Question: The .htaccess file looks like this below. I've never really seen an .htaccess that looks like this.
Not sure what language or what code base it's using. What I would like to do is caching that looks like this:
<URL>

'''
# Helicon ISAPI_Rewrite configuration file
# Version 3.1.0.72
RewriteEngine On
RewriteCompatibility2 On
RepeatLimit 20
RewriteBase
# Block external access to the httpd.ini and httpd.parse.errors files
RewriteRule ^/httpd(?:\.ini|\.parse\.errors)$ / [NC,F,O]
# Block external access to the Helper ISAPI Extension
RewriteRule ^.*\.isrwhlp$ / [NC,F,O]
# Fix missing slash char on folders
RewriteRule ^([^.?]+[^.?/])$ $1/ [R,L]
RewriteRule /default.aspx / [r=301]
##################
# Kalio Rules #
##################
# product link, these rules handle links like: http://www.ulla.com/FriendlyUrlName/p/111
RewriteRule /([^/]*)/p/([^/]*)/ /Product\.aspx\?p=$2 [I,QSA]
RewriteRule /([^/]*)/p/([^/]*)/([^/]*)/ /Product\.aspx\?p=$2 [I,QSA]
RewriteRule /([^/]*)/p/([^/]*)/([^/]*)/([^/]*)/ /Product\.aspx\?p=$2&$3=$4 [I,QSA]
RewriteRule /([^/]*)/p/([^/]*)/([^/]*)/([^/]*)/([^/]*)/ /Product\.aspx\?p=$2&$3=$4 [I,QSA]
RewriteRule /([^/]*)/p/([^/]*)/([^/]*)/([^/]*)/([^/]*)/([^/]*)/ /Product\.aspx\?p=$2&$3=$4&$5=$6 [I,QSA]
RewriteRule /([^/]*)/p/([^/]*)/([^/]*)/([^/]*)/([^/]*)/([^/]*)/([^/]*)/ /Product\.aspx\?p=$2&$3=$4&$5=$6 [I,QSA]
RewriteRule /([^/]*)/p/([^/]*)/([^/]*)/([^/]*)/([^/]*)/([^/]*)/([^/]*)/([^/]*)/ /Product\.aspx\?p=$2&$3=$4&$5=$6&$7=$8 [I,QSA]
RewriteRule /([^/]*)/p/([^/]*)/([^/]*)/([^/]*)/([^/]*)/([^/]*)/([^/]*)/([^/]*)/([^/]*)/ /Product\.aspx\?p=$2&$3=$4&$5=$6&$7=$8 [I,QSA]
RewriteRule /([^/]*)/p/([^/]*)/([^/]*)/([^/]*)/([^/]*)/([^/]*)/([^/]*)/([^/]*)/([^/]*)/([^/]*)/ /Product\.aspx\?p=$2&$3=$4&$5=$6&$7=$8&$9=$10 [I,QSA]
RewriteRule /([^/]*)/p/([^/]*)/([^/]*)/([^/]*)/([^/]*)/([^/]*)/([^/]*)/([^/]*)/([^/]*)/([^/]*)/([^/]*)/ /Product\.aspx\?p=$2&$3=$4&$5=$6&$7=$8&$9=$10 [I,QSA]
RewriteRule /([^/]*)/p/([^/]*)/([^/]*)/([^/]*)/([^/]*)/([^/]*)/([^/]*)/([^/]*)/([^/]*)/([^/]*)/([^/]*)/([^/]*)/ /Product\.aspx\?p=$2&$3=$4&$5=$6&$7=$8&$9=$10&$11=$12 [I,QSA]
RewriteRule /([^/]*)/p/([^/]*)/([^/]*)/([^/]*)/([^/]*)/([^/]*)/([^/]*)/([^/]*)/([^/]*)/([^/]*)/([^/]*)/([^/]*)/(.*) /Product\.aspx\?p=$2&$3=$4&$5=$6&$7=$8&$9=$10&$11=$12 [I,QSA]
# product link, these rules handle links like: http://www.ulla.com/ULLA_ULLA/FriendlyUrlName/p/111
RewriteRule /([^/]*)/([^/]*)/p/([^/]*)/ /$1/Product\.aspx\?p=$3 [I,QSA]
RewriteRule /([^/]*)/([^/]*)/p/([^/]*)/([^/]*)/ /$1/Product\.aspx\?p=$3 [I,QSA]
RewriteRule /([^/]*)/([^/]*)/p/([^/]*)/([^/]*)/([^/]*)/ /$1/Product\.aspx\?p=$3&$4=$5 [I,QSA]
RewriteRule /([^/]*)/([^/]*)/p/([^/]*)/([^/]*)/([^/]*)/([^/]*)/ /$1/Product\.aspx\?p=$3&$4=$5 [I,QSA]
RewriteRule /([^/]*)/([^/]*)/p/([^/]*)/([^/]*)/([^/]*)/([^/]*)/([^/]*)/ /$1/Product\.aspx\?p=$3&$4=$5&$6=$7 [I,QSA]
RewriteRule /([^/]*)/([^/]*)/p/([^/]*)/([^/]*)/([^/]*)/([^/]*)/([^/]*)/([^/]*)/ /$1/Product\.aspx\?p=$3&$4=$5&$6=$7 [I,QSA]
RewriteRule /([^/]*)/([^/]*)/p/([^/]*)/([^/]*)/([^/]*)/([^/]*)/([^/]*)/([^/]*)/([^/]*)/ /$1/Product\.aspx\?p=$3&$4=$5&$6=$7&$8=$9 [I,QSA]
RewriteRule /([^/]*)/([^/]*)/p/([^/]*)/([^/]*)/([^/]*)/([^/]*)/([^/]*)/([^/]*)/([^/]*)/([^/]*)/ /$1/Product\.aspx\?p=$3&$4=$5&$6=$7&$8=$9 [I,QSA]
RewriteRule /([^/]*)/([^/]*)/p/([^/]*)/([^/]*)/([^/]*)/([^/]*)/([^/]*)/([^/]*)/([^/]*)/([^/]*)/([^/]*)/ /$1/Product\.aspx\?p=$3&$4=$5&$6=$7&$8=$9&$10=$11 [I,QSA]
RewriteRule /([^/]*)/([^/]*)/p/([^/]*)/([^/]*)/([^/]*)/([^/]*)/([^/]*)/([^/]*)/([^/]*)/([^/]*)/([^/]*)/([^/]*)/ /$1/Product\.aspx\?p=$3&$4=$5&$6=$7&$8=$9&$10=$11 [I,QSA]
RewriteRule /([^/]*)/([^/]*)/p/([^/]*)/([^/]*)/([^/]*)/([^/]*)/([^/]*)/([^/]*)/([^/]*)/([^/]*)/([^/]*)/([^/]*)/([^/]*)/ /$1/Product\.aspx\?p=$3&$4=$5&$6=$7&$8=$9&$10=$11&$12=$13 [I,QSA]
RewriteRule /([^/]*)/([^/]*)/p/([^/]*)/([^/]*)/([^/]*)/([^/]*)/([^/]*)/([^/]*)/([^/]*)/([^/]*)/([^/]*)/([^/]*)/([^/]*)/(.*) /$1/Product\.aspx\?p=$3&$4=$5&$6=$7&$8=$9&$10=$11&$12=$13 [I,QSA]
# product link, these rules handle links like: http://www.ulla.com/site_admin/ULLA_ULLA/FriendlyUrlName/p/111
RewriteRule /([^/]*)/([^/]*)/([^/]*)/p/([^/]*)/ /$1/$2/Product\.aspx\?p=$4 [I,QSA]
RewriteRule /([^/]*)/([^/]*)/([^/]*)/p/([^/]*)/([^/]*)/ /$1/$2/Product\.aspx\?p=$4 [I,QSA]
RewriteRule /([^/]*)/([^/]*)/([^/]*)/p/([^/]*)/([^/]*)/([^/]*)/ /$1/$2/Product\.aspx\?p=$4&$5=$6 [I,QSA]
RewriteRule /([^/]*)/([^/]*)/([^/]*)/p/([^/]*)/([^/]*)/([^/]*)/([^/]*)/ /$1/$2/Product\.aspx\?p=$4&$5=$6 [I,QSA]
RewriteRule /([^/]*)/([^/]*)/([^/]*)/p/([^/]*)/([^/]*)/([^/]*)/([^/]*)/([^/]*)/ /$1/$2/Product\.aspx\?p=$4&$5=$6&$7=$8 [I,QSA]
RewriteRule /([^/]*)/([^/]*)/([^/]*)/p/([^/]*)/([^/]*)/([^/]*)/([^/]*)/([^/]*)/([^/]*)/ /$1/$2/Product\.aspx\?p=$4&$5=$6&$7=$8 [I,QSA]
RewriteRule /([^/]*)/([^/]*)/([^/]*)/p/([^/]*)/([^/]*)/([^/]*)/([^/]*)/([^/]*)/([^/]*)/([^/]*)/ /$1/$2/Product\.aspx\?p=$4&$5=$6&$7=$8&$9=$10 [I,QSA]
RewriteRule /([^/]*)/([^/]*)/([^/]*)/p/([^/]*)/([^/]*)/([^/]*)/([^/]*)/([^/]*)/([^/]*)/([^/]*)/([^/]*)/ /$1/$2/Product\.aspx\?p=$4&$5=$6&$7=$8&$9=$10 [I,QSA]
RewriteRule /([^/]*)/([^/]*)/([^/]*)/p/([^/]*)/([^/]*)/([^/]*)/([^/]*)/([^/]*)/([^/]*)/([^/]*)/([^/]*)/([^/]*)/ /$1/$2/Product\.aspx\?p=$4&$5=$6&$7=$8&$9=$10&$11=$12 [I,QSA]
RewriteRule /([^/]*)/([^/]*)/([^/]*)/p/([^/]*)/([^/]*)/([^/]*)/([^/]*)/([^/]*)/([^/]*)/([^/]*)/([^/]*)/([^/]*)/([^/]*)/ /$1/$2/Product\.aspx\?p=$4&$5=$6&$7=$8&$9=$10&$11=$12 [I,QSA]
RewriteRule /([^/]*)/([^/]*)/([^/]*)/p/([^/]*)/([^/]*)/([^/]*)/([^/]*)/([^/]*)/([^/]*)/([^/]*)/([^/]*)/([^/]*)/([^/]*)/([^/]*)/ /$1/$2/Product\.aspx\?p=$4&$5=$6&$7=$8&$9=$10&$11=$12&$13=$14 [I,QSA]
RewriteRule /([^/]*)/([^/]*)/([^/]*)/p/([^/]*)/([^/]*)/([^/]*)/([^/]*)/([^/]*)/([^/]*)/([^/]*)/([^/]*)/([^/]*)/([^/]*)/([^/]*)/(.*) /$1/$2/Product\.aspx\?p=$4&$5=$6&$7=$8&$9=$10&$11=$12&$13=$14 [I,QSA]
# category link, these rules support links like: http://www.ulla.com/FriendlyUrlName/c/111
RewriteRule /([^/]*)/c/([^/]*)/ /Category\.aspx\?c=$2 [I,QSA]
RewriteRule /([^/]*)/c/([^/]*)/([^/]*)/ /Category\.aspx\?c=$2 [I,QSA]
RewriteRule /([^/]*)/c/([^/]*)/([^/]*)/([^/]*)/ /Category\.aspx\?c=$2&$3=$4 [I,QSA]
RewriteRule /([^/]*)/c/([^/]*)/([^/]*)/([^/]*)/([^/]*)/ /Category\.aspx\?c=$2&$3=$4 [I,QSA]
RewriteRule /([^/]*)/c/([^/]*)/([^/]*)/([^/]*)/([^/]*)/([^/]*)/ /Category\.aspx\?c=$2&$3=$4&$5=$6 [I,QSA]
RewriteRule /([^/]*)/c/([^/]*)/([^/]*)/([^/]*)/([^/]*)/([^/]*)/([^/]*)/ /Category\.aspx\?c=$2&$3=$4&$5=$6 [I,QSA]
RewriteRule /([^/]*)/c/([^/]*)/([^/]*)/([^/]*)/([^/]*)/([^/]*)/([^/]*)/([^/]*)/ /Category\.aspx\?c=$2&$3=$4&$5=$6&$7=$8 [I,QSA]
RewriteRule /([^/]*)/c/([^/]*)/([^/]*)/([^/]*)/([^/]*)/([^/]*)/([^/]*)/([^/]*)/([^/]*)/ /Category\.aspx\?c=$2&$3=$4&$5=$6&$7=$8 [I,QSA]
RewriteRule /([^/]*)/c/([^/]*)/([^/]*)/([^/]*)/([^/]*)/([^/]*)/([^/]*)/([^/]*)/([^/]*)/([^/]*)/ /Category\.aspx\?c=$2&$3=$4&$5=$6&$7=$8&$9=$10 [I,QSA]
RewriteRule /([^/]*)/c/([^/]*)/([^/]*)/([^/]*)/([^/]*)/([^/]*)/([^/]*)/([^/]*)/([^/]*)/([^/]*)/([^/]*)/ /Category\.aspx\?c=$2&$3=$4&$5=$6&$7=$8&$9=$10 [I,QSA]
RewriteRule /([^/]*)/c/([^/]*)/([^/]*)/([^/]*)/([^/]*)/([^/]*)/([^/]*)/([^/]*)/([^/]*)/([^/]*)/([^/]*)/([^/]*)/ /Category\.aspx\?c=$2&$3=$4&$5=$6&$7=$8&$9=$10&$11=$12 [I,QSA]
RewriteRule /([^/]*)/c/([^/]*)/([^/]*)/([^/]*)/([^/]*)/([^/]*)/([^/]*)/([^/]*)/([^/]*)/([^/]*)/([^/]*)/([^/]*)/(.*) /Category\.aspx\?c=$2&$3=$4&$5=$6&$7=$8&$9=$10&$11=$12 [I,QSA]
# category link, these rules support links like: http://www.ulla.com/ULLA_ULLA/FriendlyUrlName/c/111
RewriteRule /([^/]*)/([^/]*)/c/([^/]*)/ /$1/Category\.aspx\?c=$3 [I,QSA]
RewriteRule /([^/]*)/([^/]*)/c/([^/]*)/([^/]*)/ /$1/Category\.aspx\?c=$3 [I,QSA]
RewriteRule /([^/]*)/([^/]*)/c/([^/]*)/([^/]*)/([^/]*)/ /$1/Category\.aspx\?c=$3&$4=$5 [I,QSA]
RewriteRule /([^/]*)/([^/]*)/c/([^/]*)/([^/]*)/([^/]*)/([^/]*)/ /$1/Category\.aspx\?c=$3&$4=$5 [I,QSA]
RewriteRule /([^/]*)/([^/]*)/c/([^/]*)/([^/]*)/([^/]*)/([^/]*)/([^/]*)/ /$1/Category\.aspx\?c=$3&$4=$5&$6=$7 [I,QSA]
RewriteRule /([^/]*)/([^/]*)/c/([^/]*)/([^/]*)/([^/]*)/([^/]*)/([^/]*)/([^/]*)/ /$1/Category\.aspx\?c=$3&$4=$5&$6=$7 [I,QSA]
RewriteRule /([^/]*)/([^/]*)/c/([^/]*)/([^/]*)/([^/]*)/([^/]*)/([^/]*)/([^/]*)/([^/]*)/ /$1/Category\.aspx\?c=$3&$4=$5&$6=$7&$8=$9 [I,QSA]
RewriteRule /([^/]*)/([^/]*)/c/([^/]*)/([^/]*)/([^/]*)/([^/]*)/([^/]*)/([^/]*)/([^/]*)/([^/]*)/ /$1/Category\.aspx\?c=$3&$4=$5&$6=$7&$8=$9 [I,QSA]
RewriteRule /([^/]*)/([^/]*)/c/([^/]*)/([^/]*)/([^/]*)/([^/]*)/([^/]*)/([^/]*)/([^/]*)/([^/]*)/([^/]*)/ /$1/Category\.aspx\?c=$3&$4=$5&$6=$7&$8=$9&$10=$11 [I,QSA]
RewriteRule /([^/]*)/([^/]*)/c/([^/]*)/([^/]*)/([^/]*)/([^/]*)/([^/]*)/([^/]*)/([^/]*)/([^/]*)/([^/]*)/([^/]*)/ /$1/Category\.aspx\?c=$3&$4=$5&$6=$7&$8=$9&$10=$11 [I,QSA]
RewriteRule /([^/]*)/([^/]*)/c/([^/]*)/([^/]*)/([^/]*)/([^/]*)/([^/]*)/([^/]*)/([^/]*)/([^/]*)/([^/]*)/([^/]*)/([^/]*)/ /$1/Category\.aspx\?c=$3&$4=$5&$6=$7&$8=$9&$10=$11&$12=$13 [I,QSA]
RewriteRule /([^/]*)/([^/]*)/c/([^/]*)/([^/]*)/([^/]*)/([^/]*)/([^/]*)/([^/]*)/([^/]*)/([^/]*)/([^/]*)/([^/]*)/([^/]*)/(.*) /$1/Category\.aspx\?c=$3&$4=$5&$6=$7&$8=$9&$10=$11&$12=$13 [I,QSA]
# category link, these rules support links like: http://www.ulla.com/site_admin/ULLA_ULLA/FriendlyUrlName/c/111
RewriteRule /([^/]*)/([^/]*)/([^/]*)/c/([^/]*)/ /$1/$2/Category\.aspx\?c=$4 [I,QSA]
RewriteRule /([^/]*)/([^/]*)/([^/]*)/c/([^/]*)/([^/]*)/ /$1/$2/Category\.aspx\?c=$4 [I,QSA]
RewriteRule /([^/]*)/([^/]*)/([^/]*)/c/([^/]*)/([^/]*)/([^/]*)/ /$1/$2/Category\.aspx\?c=$4&$5=$6 [I,QSA]
RewriteRule /([^/]*)/([^/]*)/([^/]*)/c/([^/]*)/([^/]*)/([^/]*)/([^/]*)/ /$1/$2/Category\.aspx\?c=$4&$5=$6 [I,QSA]
RewriteRule /([^/]*)/([^/]*)/([^/]*)/c/([^/]*)/([^/]*)/([^/]*)/([^/]*)/([^/]*)/ /$1/$2/Category\.aspx\?c=$4&$5=$6&$7=$8 [I,QSA]
RewriteRule /([^/]*)/([^/]*)/([^/]*)/c/([^/]*)/([^/]*)/([^/]*)/([^/]*)/([^/]*)/([^/]*)/ /$1/$2/Category\.aspx\?c=$4&$5=$6&$7=$8 [I,QSA]
RewriteRule /([^/]*)/([^/]*)/([^/]*)/c/([^/]*)/([^/]*)/([^/]*)/([^/]*)/([^/]*)/([^/]*)/([^/]*)/ /$1/$2/Category\.aspx\?c=$4&$5=$6&$7=$8&$9=$10 [I,QSA]
RewriteRule /([^/]*)/([^/]*)/([^/]*)/c/([^/]*)/([^/]*)/([^/]*)/([^/]*)/([^/]*)/([^/]*)/([^/]*)/([^/]*)/ /$1/$2/Category\.aspx\?c=$$4&$5=$6&$7=$8&$9=$10 [I,QSA]
RewriteRule /([^/]*)/([^/]*)/([^/]*)/c/([^/]*)/([^/]*)/([^/]*)/([^/]*)/([^/]*)/([^/]*)/([^/]*)/([^/]*)/([^/]*)/ /$1/$2/Category\.aspx\?c=$4&$5=$6&$7=$8&$9=$10&$11=$12 [I,QSA]
RewriteRule /([^/]*)/([^/]*)/([^/]*)/c/([^/]*)/([^/]*)/([^/]*)/([^/]*)/([^/]*)/([^/]*)/([^/]*)/([^/]*)/([^/]*)/([^/]*)/ /$1/$2/Category\.aspx\?c=$4&$5=$6&$7=$8&$9=$10&$11=$12 [I,QSA]
RewriteRule /([^/]*)/([^/]*)/([^/]*)/c/([^/]*)/([^/]*)/([^/]*)/([^/]*)/([^/]*)/([^/]*)/([^/]*)/([^/]*)/([^/]*)/([^/]*)/([^/]*)/ /$1/$2/Category\.aspx\?c=$4&$5=$6&$7=$8&$9=$10&$11=$12&$13=$14 [I,QSA]
RewriteRule /([^/]*)/([^/]*)/([^/]*)/c/([^/]*)/([^/]*)/([^/]*)/([^/]*)/([^/]*)/([^/]*)/([^/]*)/([^/]*)/([^/]*)/([^/]*)/([^/]*)/(.*) /$1/$2/Category\.aspx\?c=$4&$5=$6&$7=$8&$9=$10&$11=$12&$13=$14 [I,QSA]
# article link
RewriteRule /([^/]*)/a/([^/]*)/ /article\.aspx\?a=$2 [I,QSA]
RewriteRule /([^/]*)/a/([^/]*)/([^/]*)/ /article\.aspx\?a=$2 [I,QSA]
RewriteRule /([^/]*)/a/([^/]*)/([^/]*)/([^/]*)/ /article\.aspx\?a=$2&$3=$4 [I,QSA]
RewriteRule /([^/]*)/a/([^/]*)/([^/]*)/([^/]*)/([^/]*)/ /article\.aspx\?a=$2&$3=$4 [I,QSA]
RewriteRule /([^/]*)/a/([^/]*)/([^/]*)/([^/]*)/([^/]*)/([^/]*)/ /article\.aspx\?a=$2&$3=$4&$5=$6 [I,QSA]
RewriteRule /([^/]*)/a/([^/]*)/([^/]*)/([^/]*)/([^/]*)/([^/]*)/([^/]*)/ /article\.aspx\?a=$2&$3=$4&$5=$6 [I,QSA]
RewriteRule /([^/]*)/a/([^/]*)/([^/]*)/([^/]*)/([^/]*)/([^/]*)/([^/]*)/([^/]*)/ /article\.aspx\?a=$2&$3=$4&$5=$6&$7=$8 [I,QSA]
RewriteRule /([^/]*)/a/([^/]*)/([^/]*)/([^/]*)/([^/]*)/([^/]*)/([^/]*)/([^/]*)/([^/]*)/ /article\.aspx\?a=$2&$3=$4&$5=$6&$7=$8 [I,QSA]
RewriteRule /([^/]*)/a/([^/]*)/([^/]*)/([^/]*)/([^/]*)/([^/]*)/([^/]*)/([^/]*)/([^/]*)/([^/]*)/ /article\.aspx\?a=$2&$3=$4&$5=$6&$7=$8&$9=$10 [I,QSA]
RewriteRule /([^/]*)/a/([^/]*)/([^/]*)/([^/]*)/([^/]*)/([^/]*)/([^/]*)/([^/]*)/([^/]*)/([^/]*)/([^/]*)/ /article\.aspx\?a=$2&$3=$4&$5=$6&$7=$8&$9=$10 [I,QSA]
RewriteRule /([^/]*)/a/([^/]*)/([^/]*)/([^/]*)/([^/]*)/([^/]*)/([^/]*)/([^/]*)/([^/]*)/([^/]*)/([^/]*)/([^/]*)/ /article\.aspx\?a=$2&$3=$4&$5=$6&$7=$8&$9=$10&$11=$12 [I,QSA]
RewriteRule /([^/]*)/a/([^/]*)/([^/]*)/([^/]*)/([^/]*)/([^/]*)/([^/]*)/([^/]*)/([^/]*)/([^/]*)/([^/]*)/([^/]*)/(.*) /article\.aspx\?a=$2&$3=$4&$5=$6&$7=$8&$9=$10&$11=$12 [I,QSA]
# article link, these rules support links like: http://www.ulla.com/ULLA_ULLA/FriendlyUrlName/a/111
RewriteRule /([^/]*)/([^/]*)/a/([^/]*)/ /$1/article\.aspx\?a=$3 [I,QSA]
RewriteRule /([^/]*)/([^/]*)/a/([^/]*)/([^/]*)/ /$1/article\.aspx\?a=$3 [I,QSA]
RewriteRule /([^/]*)/([^/]*)/a/([^/]*)/([^/]*)/([^/]*)/ /$1/article\.aspx\?a=$3&$4=$5 [I,QSA]
RewriteRule /([^/]*)/([^/]*)/a/([^/]*)/([^/]*)/([^/]*)/([^/]*)/ /$1/article\.aspx\?a=$3&$4=$5 [I,QSA]
RewriteRule /([^/]*)/([^/]*)/a/([^/]*)/([^/]*)/([^/]*)/([^/]*)/([^/]*)/ /$1/article\.aspx\?a=$3&$4=$5&$6=$7 [I,QSA]
RewriteRule /([^/]*)/([^/]*)/a/([^/]*)/([^/]*)/([^/]*)/([^/]*)/([^/]*)/([^/]*)/ /$1/article\.aspx\?a=$3&$4=$5&$6=$7 [I,QSA]
RewriteRule /([^/]*)/([^/]*)/a/([^/]*)/([^/]*)/([^/]*)/([^/]*)/([^/]*)/([^/]*)/([^/]*)/ /$1/article\.aspx\?a=$3&$4=$5&$6=$7&$8=$9 [I,QSA]
RewriteRule /([^/]*)/([^/]*)/a/([^/]*)/([^/]*)/([^/]*)/([^/]*)/([^/]*)/([^/]*)/([^/]*)/([^/]*)/ /$1/article\.aspx\?a=$3&$4=$5&$6=$7&$8=$9 [I,QSA]
RewriteRule /([^/]*)/([^/]*)/a/([^/]*)/([^/]*)/([^/]*)/([^/]*)/([^/]*)/([^/]*)/([^/]*)/([^/]*)/([^/]*)/ /$1/article\.aspx\?a=$3&$4=$5&$6=$7&$8=$9&$10=$11 [I,QSA]
RewriteRule /([^/]*)/([^/]*)/a/([^/]*)/([^/]*)/([^/]*)/([^/]*)/([^/]*)/([^/]*)/([^/]*)/([^/]*)/([^/]*)/([^/]*)/ /$1/article\.aspx\?a=$3&$4=$5&$6=$7&$8=$9&$10=$11 [I,QSA]
RewriteRule /([^/]*)/([^/]*)/a/([^/]*)/([^/]*)/([^/]*)/([^/]*)/([^/]*)/([^/]*)/([^/]*)/([^/]*)/([^/]*)/([^/]*)/([^/]*)/ /$1/article\.aspx\?a=$3&$4=$5&$6=$7&$8=$9&$10=$11&$12=$13 [I,QSA]
RewriteRule /([^/]*)/([^/]*)/a/([^/]*)/([^/]*)/([^/]*)/([^/]*)/([^/]*)/([^/]*)/([^/]*)/([^/]*)/([^/]*)/([^/]*)/([^/]*)/(.*) /$1/article\.aspx\?a=$3&$4=$5&$6=$7&$8=$9&$10=$11&$12=$13 [I,QSA]
# info link
RewriteRule /([^/]*)/i/([^/]*)/ /info\.aspx\?i=$2 [I,QSA]
RewriteRule /([^/]*)/i/([^/]*)/([^/]*)/ /info\.aspx\?i=$2 [I,QSA]
RewriteRule /([^/]*)/i/([^/]*)/([^/]*)/([^/]*)/ /info\.aspx\?i=$2&$3=$4 [I,QSA]
RewriteRule /([^/]*)/i/([^/]*)/([^/]*)/([^/]*)/([^/]*)/ /info\.aspx\?i=$2&$3=$4 [I,QSA]
RewriteRule /([^/]*)/i/([^/]*)/([^/]*)/([^/]*)/([^/]*)/([^/]*)/ /info\.aspx\?i=$2&$3=$4&$5=$6 [I,QSA]
RewriteRule /([^/]*)/i/([^/]*)/([^/]*)/([^/]*)/([^/]*)/([^/]*)/([^/]*)/ /info\.aspx\?i=$2&$3=$4&$5=$6 [I,QSA]
RewriteRule /([^/]*)/i/([^/]*)/([^/]*)/([^/]*)/([^/]*)/([^/]*)/([^/]*)/([^/]*)/ /info\.aspx\?i=$2&$3=$4&$5=$6&$7=$8 [I,QSA]
RewriteRule /([^/]*)/i/([^/]*)/([^/]*)/([^/]*)/([^/]*)/([^/]*)/([^/]*)/([^/]*)/([^/]*)/ /info\.aspx\?i=$2&$3=$4&$5=$6&$7=$8 [I,QSA]
RewriteRule /([^/]*)/i/([^/]*)/([^/]*)/([^/]*)/([^/]*)/([^/]*)/([^/]*)/([^/]*)/([^/]*)/([^/]*)/ /info\.aspx\?i=$2&$3=$4&$5=$6&$7=$8&$9=$10 [I,QSA]
RewriteRule /([^/]*)/i/([^/]*)/([^/]*)/([^/]*)/([^/]*)/([^/]*)/([^/]*)/([^/]*)/([^/]*)/([^/]*)/([^/]*)/ /info\.aspx\?i=$2&$3=$4&$5=$6&$7=$8&$9=$10 [I,QSA]
RewriteRule /([^/]*)/i/([^/]*)/([^/]*)/([^/]*)/([^/]*)/([^/]*)/([^/]*)/([^/]*)/([^/]*)/([^/]*)/([^/]*)/([^/]*)/ /info\.aspx\?i=$2&$3=$4&$5=$6&$7=$8&$9=$10&$11=$12 [I,QSA]
RewriteRule /([^/]*)/i/([^/]*)/([^/]*)/([^/]*)/([^/]*)/([^/]*)/([^/]*)/([^/]*)/([^/]*)/([^/]*)/([^/]*)/([^/]*)/(.*) /info\.aspx\?i=$2&$3=$4&$5=$6&$7=$8&$9=$10&$11=$12 [I,QSA]
# info link, these rules support links like: http://www.ulla.com/ULLA_ULLA/FriendlyUrlName/i/111
RewriteRule /([^/]*)/([^/]*)/i/([^/]*)/ /$1/info\.aspx\?a=$3 [I,QSA]
RewriteRule /([^/]*)/([^/]*)/i/([^/]*)/([^/]*)/ /$1/info\.aspx\?a=$3 [I,QSA]
RewriteRule /([^/]*)/([^/]*)/i/([^/]*)/([^/]*)/([^/]*)/ /$1/info\.aspx\?a=$3&$4=$5 [I,QSA]
RewriteRule /([^/]*)/([^/]*)/i/([^/]*)/([^/]*)/([^/]*)/([^/]*)/ /$1/info\.aspx\?a=$3&$4=$5 [I,QSA]
RewriteRule /([^/]*)/([^/]*)/i/([^/]*)/([^/]*)/([^/]*)/([^/]*)/([^/]*)/ /$1/info\.aspx\?a=$3&$4=$5&$6=$7 [I,QSA]
RewriteRule /([^/]*)/([^/]*)/i/([^/]*)/([^/]*)/([^/]*)/([^/]*)/([^/]*)/([^/]*)/ /$1/info\.aspx\?a=$3&$4=$5&$6=$7 [I,QSA]
RewriteRule /([^/]*)/([^/]*)/i/([^/]*)/([^/]*)/([^/]*)/([^/]*)/([^/]*)/([^/]*)/([^/]*)/ /$1/info\.aspx\?a=$3&$4=$5&$6=$7&$8=$9 [I,QSA]
RewriteRule /([^/]*)/([^/]*)/i/([^/]*)/([^/]*)/([^/]*)/([^/]*)/([^/]*)/([^/]*)/([^/]*)/([^/]*)/ /$1/info\.aspx\?a=$3&$4=$5&$6=$7&$8=$9 [I,QSA]
RewriteRule /([^/]*)/([^/]*)/i/([^/]*)/([^/]*)/([^/]*)/([^/]*)/([^/]*)/([^/]*)/([^/]*)/([^/]*)/([^/]*)/ /$1/info\.aspx\?a=$3&$4=$5&$6=$7&$8=$9&$10=$11 [I,QSA]
RewriteRule /([^/]*)/([^/]*)/i/([^/]*)/([^/]*)/([^/]*)/([^/]*)/([^/]*)/([^/]*)/([^/]*)/([^/]*)/([^/]*)/([^/]*)/ /$1/info\.aspx\?a=$3&$4=$5&$6=$7&$8=$9&$10=$11 [I,QSA]
RewriteRule /([^/]*)/([^/]*)/i/([^/]*)/([^/]*)/([^/]*)/([^/]*)/([^/]*)/([^/]*)/([^/]*)/([^/]*)/([^/]*)/([^/]*)/([^/]*)/ /$1/info\.aspx\?a=$3&$4=$5&$6=$7&$8=$9&$10=$11&$12=$13 [I,QSA]
RewriteRule /([^/]*)/([^/]*)/i/([^/]*)/([^/]*)/([^/]*)/([^/]*)/([^/]*)/([^/]*)/([^/]*)/([^/]*)/([^/]*)/([^/]*)/([^/]*)/(.*) /$1/info\.aspx\?a=$3&$4=$5&$6=$7&$8=$9&$10=$11&$12=$13 [I,QSA]
'''
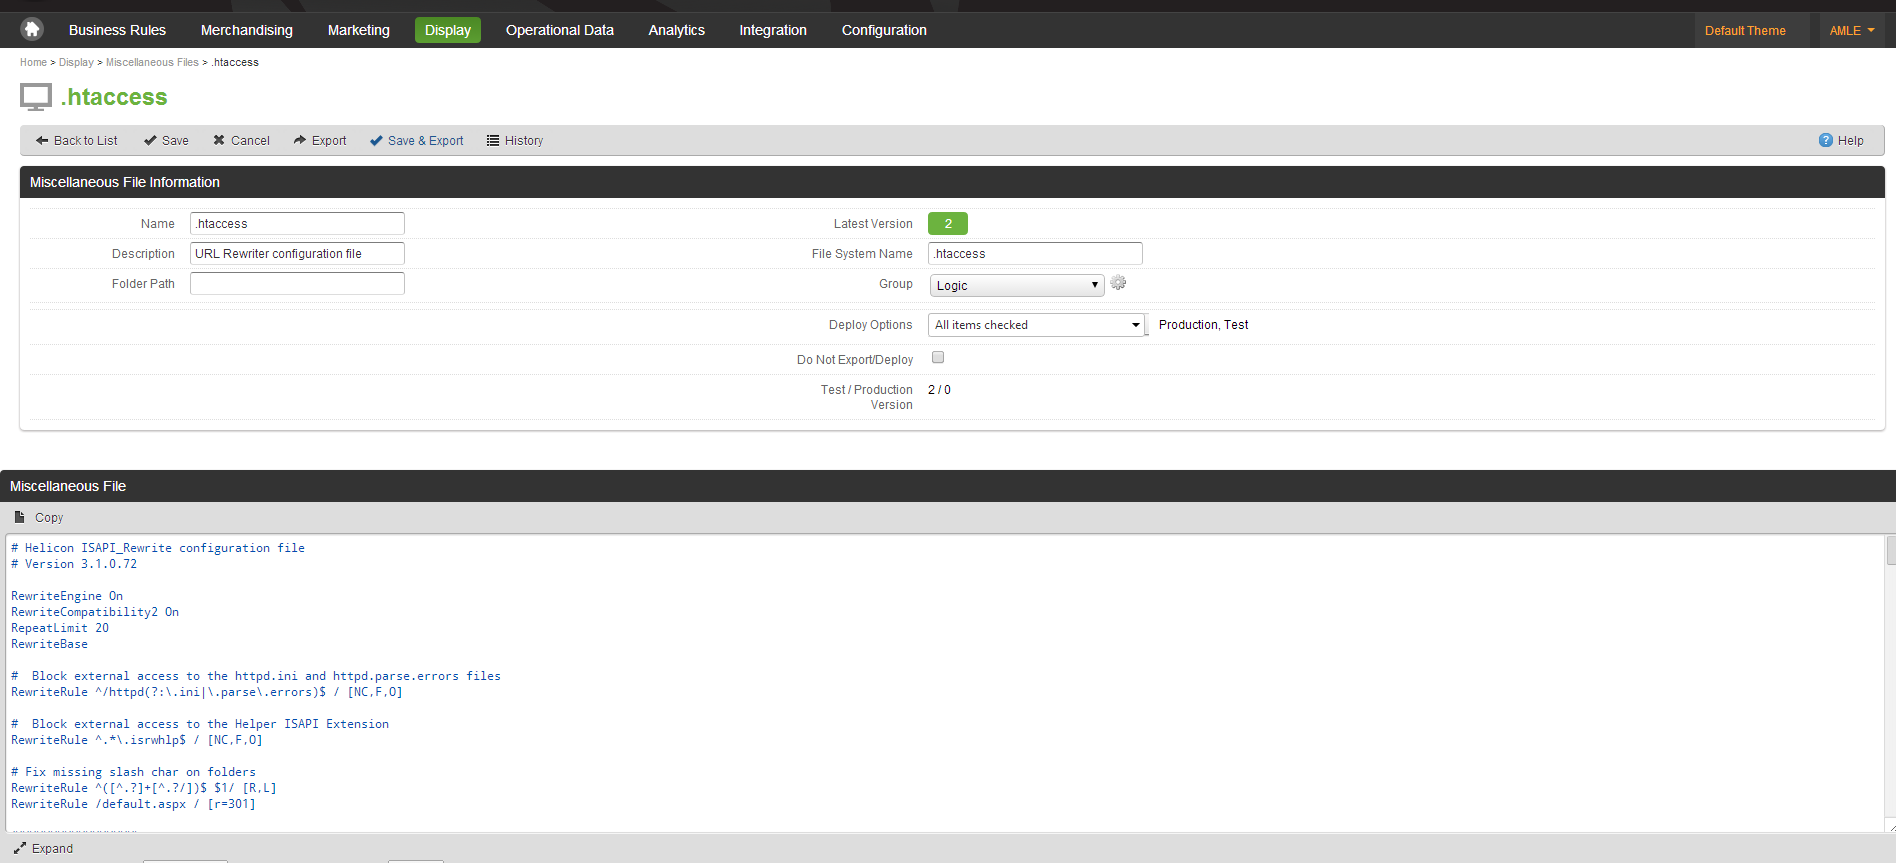
Answer: ISAPI_Rewrite does not support Browser Caching, from what I remember. HeliconApe can do this kind of things.